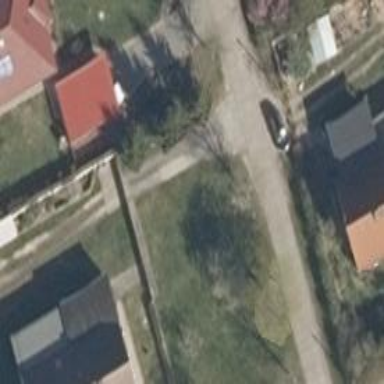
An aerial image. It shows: Driveway leading to service road.